Brain MRI, t1w sequence, axial 2D slice.
Patient: age 37, sex F, weight 95 kg, height 1.95 m
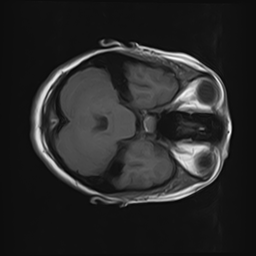